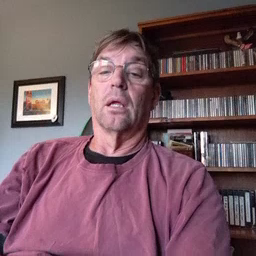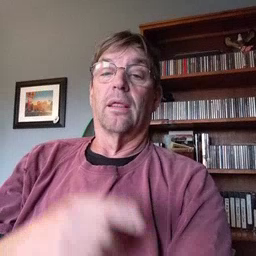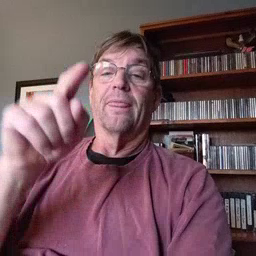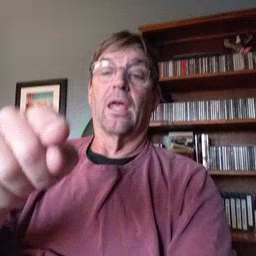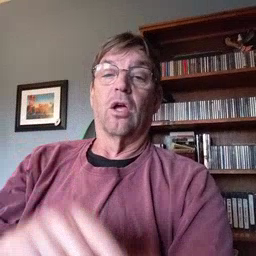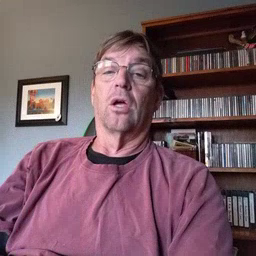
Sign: there